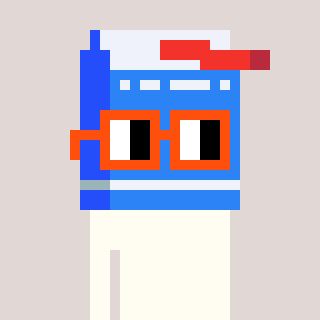
a pixel art character with square orange glasses, a milk-shaped head and a red-colored body on a warm background